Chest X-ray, PA view. Patient: 63 years old, sex M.
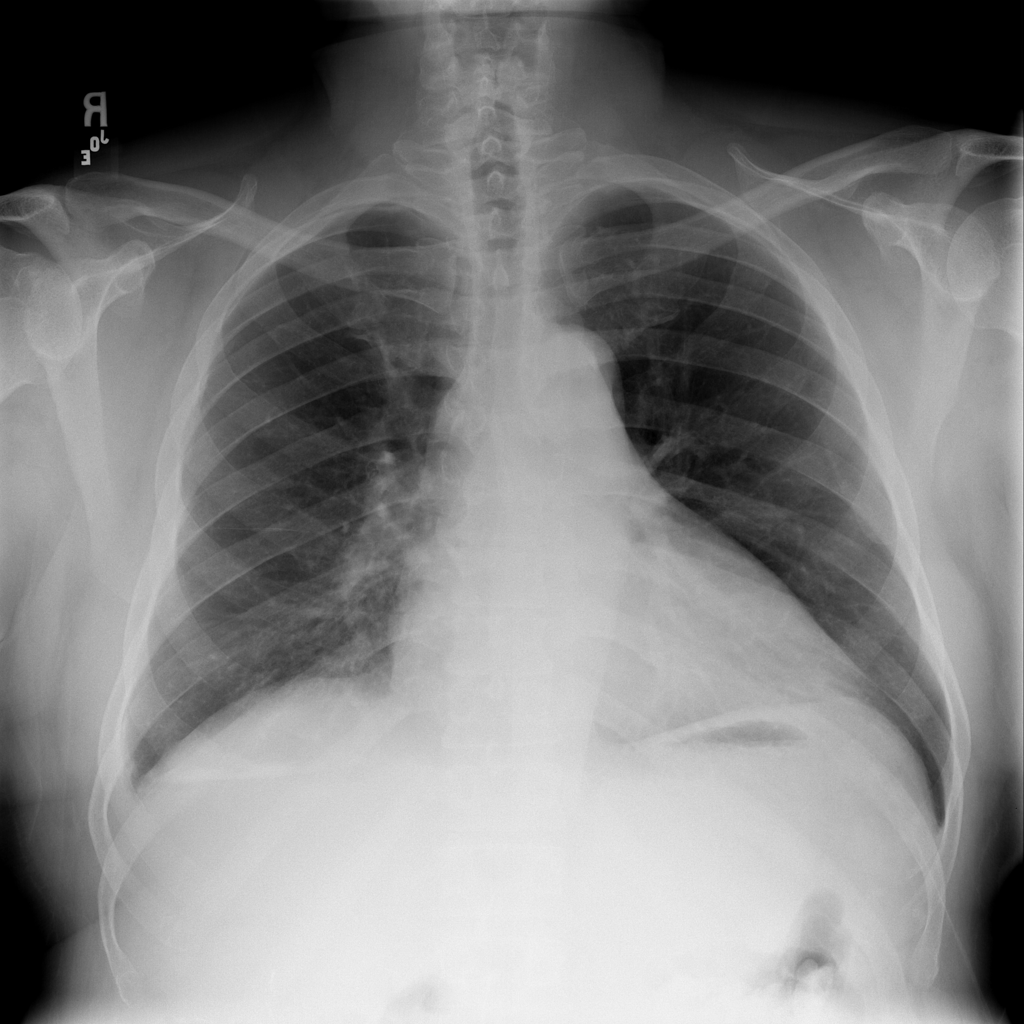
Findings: Cardiomegaly, Effusion